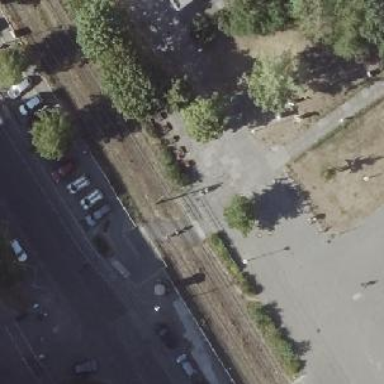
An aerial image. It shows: Uncontrolled tram railway crossing.